Question: hello i am have this component in form and i am want edit size from fieldLabel to value, i want do it size small.
'''
{
xtype: 'displayfield',
value: 'ABC',
itemId: 'itemNumber',
fieldLabel: 'Item Number'
},
'''
thanks)

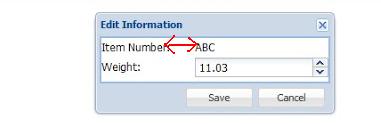
Answer: Hi Try adding the following 'labelWidth' to your config one like the below example
'''
{
xtype: 'displayfield',
value: 'ABC',
itemId: 'itemNumber',
fieldLabel: 'Item Number',
labelWidth: // Give a width that suits your req
}
'''
Hope it helps you.